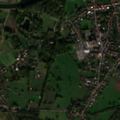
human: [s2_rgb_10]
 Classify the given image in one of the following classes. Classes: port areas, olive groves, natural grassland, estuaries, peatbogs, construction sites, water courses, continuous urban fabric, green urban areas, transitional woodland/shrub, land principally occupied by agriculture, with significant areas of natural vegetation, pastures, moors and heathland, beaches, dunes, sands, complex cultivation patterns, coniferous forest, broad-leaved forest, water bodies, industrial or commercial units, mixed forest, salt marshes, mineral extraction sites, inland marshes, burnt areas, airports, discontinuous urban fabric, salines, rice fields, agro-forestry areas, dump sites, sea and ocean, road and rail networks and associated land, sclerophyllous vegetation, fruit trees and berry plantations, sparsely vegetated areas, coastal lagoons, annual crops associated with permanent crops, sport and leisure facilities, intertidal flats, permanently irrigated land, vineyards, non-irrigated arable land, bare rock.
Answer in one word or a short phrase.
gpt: discontinuous urban fabric, industrial or commercial units, pastures, complex cultivation patterns, land principally occupied by agriculture, with significant areas of natural vegetation, transitional woodland/shrub, inland marshes